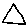
Label: triangle